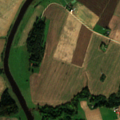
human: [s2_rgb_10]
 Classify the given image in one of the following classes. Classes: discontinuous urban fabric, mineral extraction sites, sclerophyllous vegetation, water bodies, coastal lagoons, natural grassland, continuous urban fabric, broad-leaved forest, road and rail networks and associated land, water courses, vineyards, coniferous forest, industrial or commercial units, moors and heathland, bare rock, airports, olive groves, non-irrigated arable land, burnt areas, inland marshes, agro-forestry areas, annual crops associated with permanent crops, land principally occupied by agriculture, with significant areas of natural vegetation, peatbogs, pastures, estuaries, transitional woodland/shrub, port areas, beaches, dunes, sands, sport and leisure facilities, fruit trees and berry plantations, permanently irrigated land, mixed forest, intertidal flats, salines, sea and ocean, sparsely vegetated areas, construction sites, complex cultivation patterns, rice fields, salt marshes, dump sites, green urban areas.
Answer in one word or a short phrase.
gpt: non-irrigated arable land, pastures, land principally occupied by agriculture, with significant areas of natural vegetation